Interaction volume radius: 5 \u00c5
Interaction volume height: 40 \u00c5
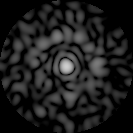
Disorder parameter: 0.8062